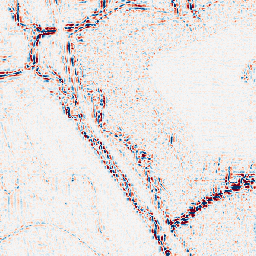
Category: wavelet
Decomposition family: wavelet_biorthogonal
Decomposition parameters: wavelet: bior2.4
level: 2
Upsampling method: nearest
Upsampling parameters: scale: 2
Upsampling scale: 2